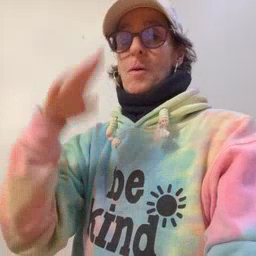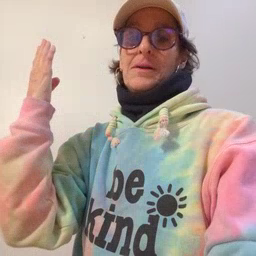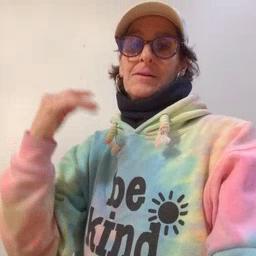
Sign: open